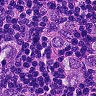
Metastatic tissue present: yes